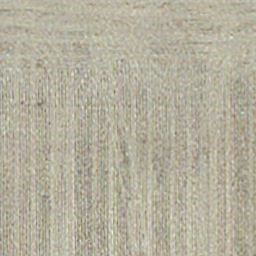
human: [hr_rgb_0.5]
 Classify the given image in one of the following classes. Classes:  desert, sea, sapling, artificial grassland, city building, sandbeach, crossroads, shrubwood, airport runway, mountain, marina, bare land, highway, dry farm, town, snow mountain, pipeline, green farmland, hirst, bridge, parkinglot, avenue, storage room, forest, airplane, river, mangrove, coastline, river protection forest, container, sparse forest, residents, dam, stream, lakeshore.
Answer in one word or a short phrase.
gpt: dry farm